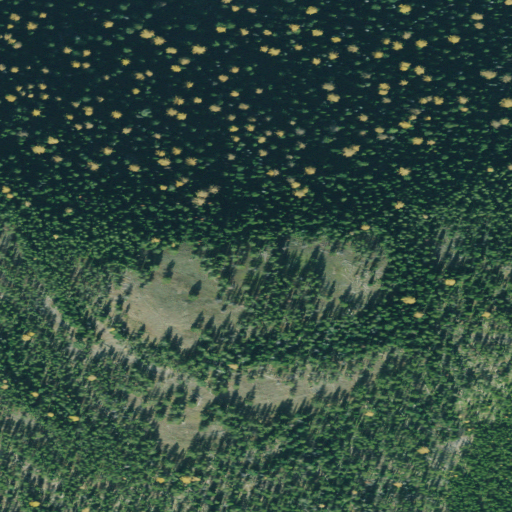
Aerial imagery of mountain in Montana named Garden Ridge containing evergreen forest and shrub